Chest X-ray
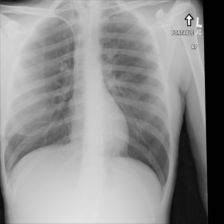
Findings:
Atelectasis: negative
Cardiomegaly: negative
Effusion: negative
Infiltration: negative
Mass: negative
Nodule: negative
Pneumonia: negative
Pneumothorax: negative
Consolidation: negative
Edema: negative
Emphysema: negative
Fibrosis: negative
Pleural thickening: negative
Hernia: negative